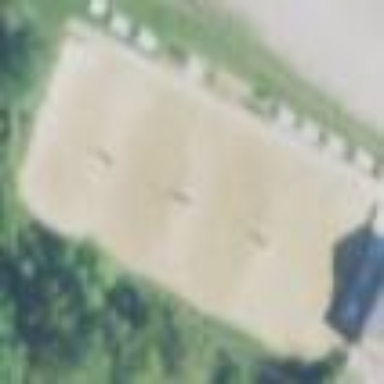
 perfect for leisure and sports activities."